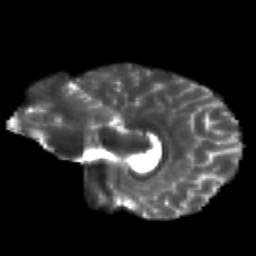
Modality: T2w
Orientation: sagittal
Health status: healthy
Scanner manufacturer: siemens
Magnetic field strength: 3 T
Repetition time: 12 s
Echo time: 0.092 s